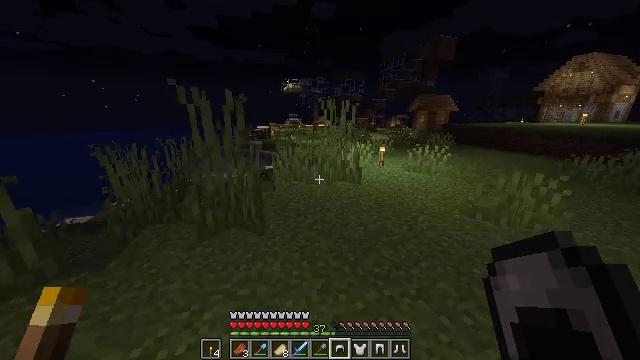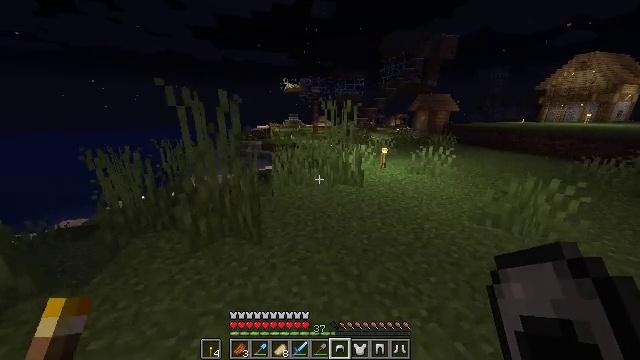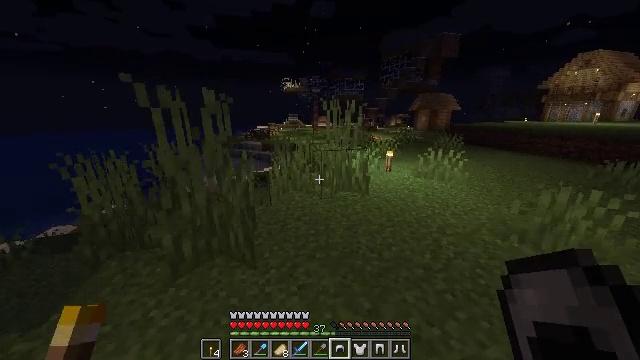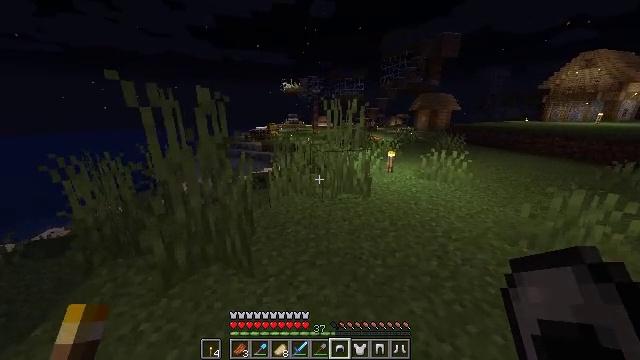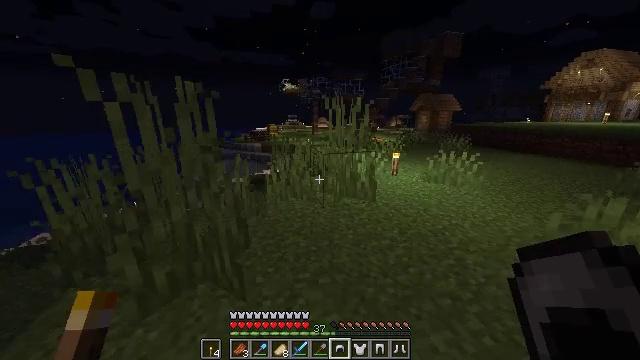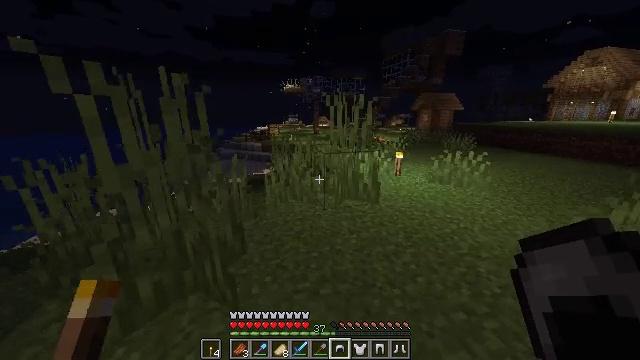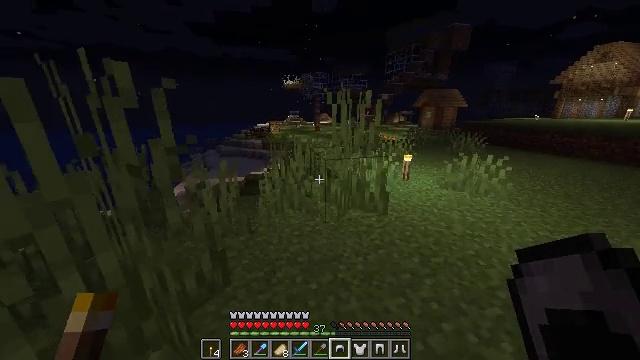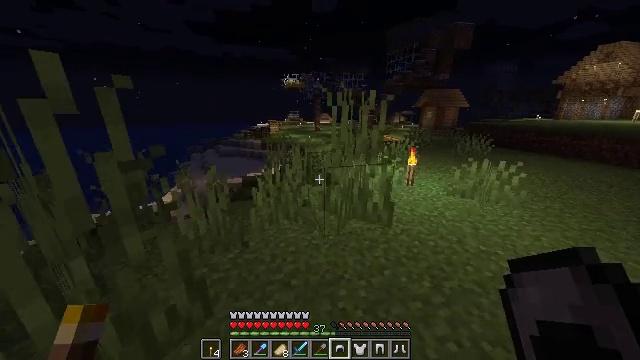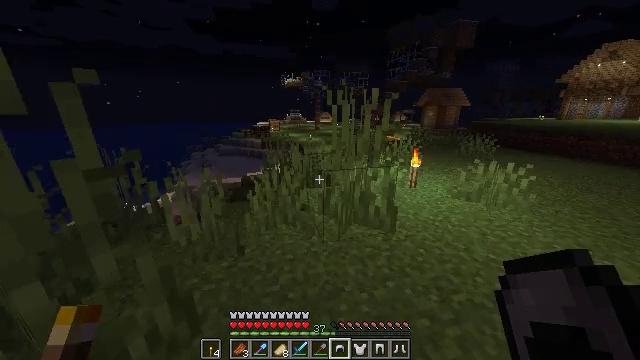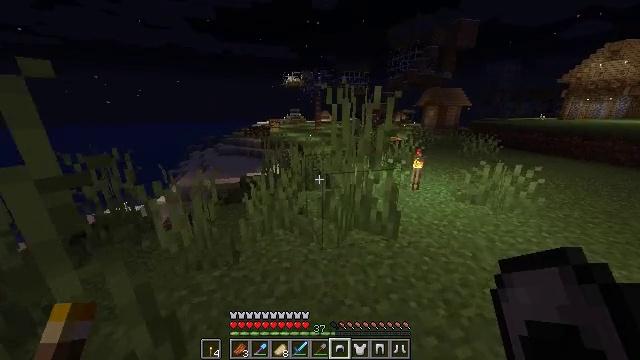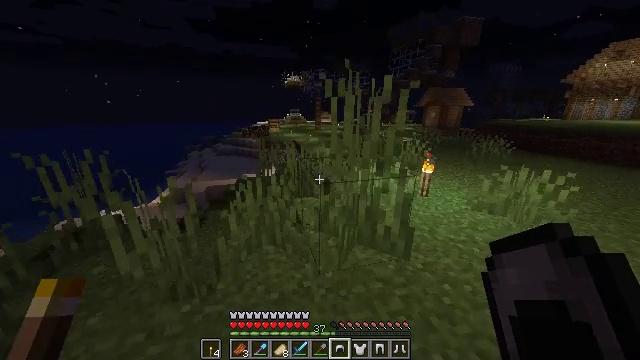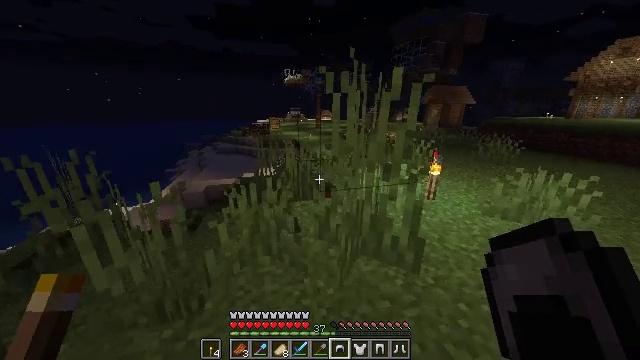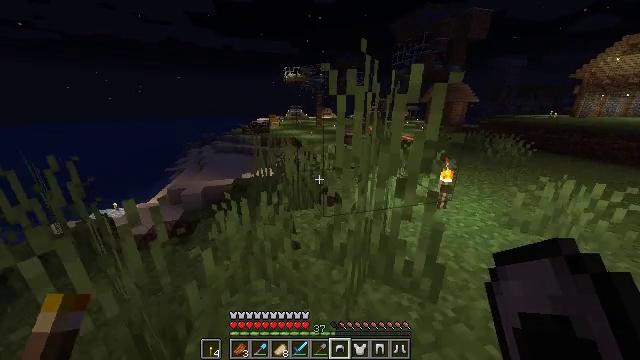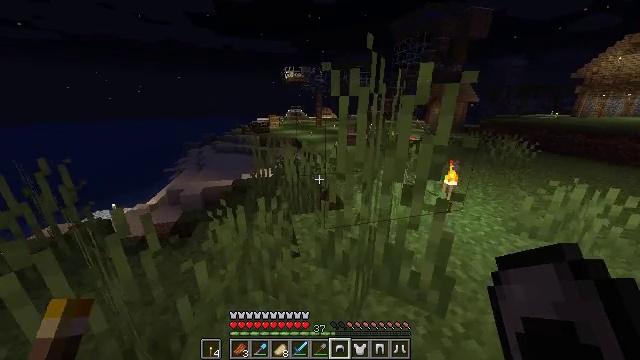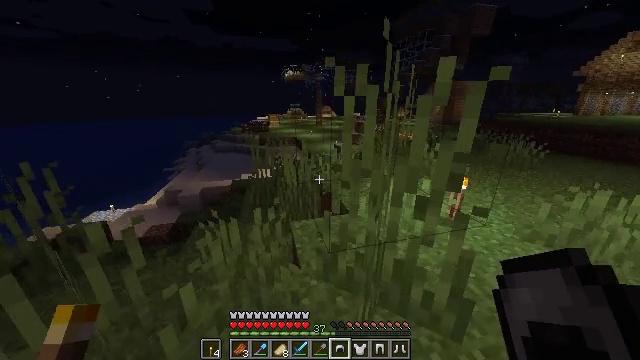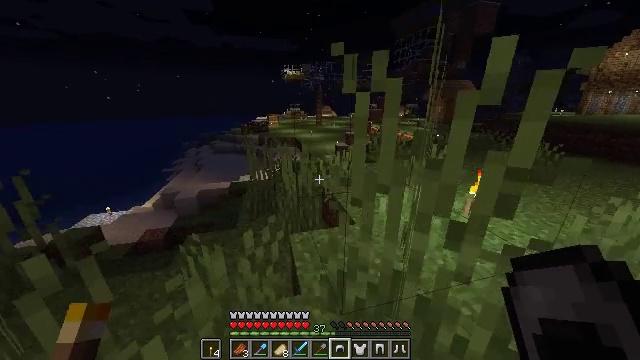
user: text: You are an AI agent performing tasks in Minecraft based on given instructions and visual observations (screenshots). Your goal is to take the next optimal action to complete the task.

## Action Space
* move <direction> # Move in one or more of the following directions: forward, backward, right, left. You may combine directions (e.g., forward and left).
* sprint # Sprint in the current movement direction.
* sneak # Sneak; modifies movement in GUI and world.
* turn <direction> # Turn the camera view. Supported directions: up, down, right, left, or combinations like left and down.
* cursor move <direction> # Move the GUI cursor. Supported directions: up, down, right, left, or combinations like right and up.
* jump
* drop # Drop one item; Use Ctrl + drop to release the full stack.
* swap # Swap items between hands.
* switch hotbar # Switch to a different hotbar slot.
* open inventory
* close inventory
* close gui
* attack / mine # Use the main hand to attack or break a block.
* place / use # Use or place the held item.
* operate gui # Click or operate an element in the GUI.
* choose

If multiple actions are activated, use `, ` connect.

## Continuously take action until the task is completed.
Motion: motion action
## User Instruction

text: Remove an iron helmet from the inventory.
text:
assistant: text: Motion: move forward, sprint
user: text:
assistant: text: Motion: move forward, sprint
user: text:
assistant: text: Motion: move forward, sprint
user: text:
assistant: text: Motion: move forward, sprint
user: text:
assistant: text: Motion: move forward
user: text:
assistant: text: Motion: move forward
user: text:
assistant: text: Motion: move forward
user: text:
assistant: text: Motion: move forward, sprint
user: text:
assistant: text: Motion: move forward, sprint
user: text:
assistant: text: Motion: move forward, sprint
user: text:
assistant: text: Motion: move forward, sprint
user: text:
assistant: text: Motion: move forward, sprint
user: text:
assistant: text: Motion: move forward
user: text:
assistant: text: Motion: move forward
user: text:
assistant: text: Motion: move forward
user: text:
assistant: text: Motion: move forward
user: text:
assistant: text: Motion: move forward
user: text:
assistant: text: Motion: move forward
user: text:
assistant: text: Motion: move forward, turn right
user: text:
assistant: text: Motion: move forward
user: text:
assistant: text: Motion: move forward and move right
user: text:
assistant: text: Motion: move forward and move right
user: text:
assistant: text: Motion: move forward and move right, turn right
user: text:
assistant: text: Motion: move forward and move right
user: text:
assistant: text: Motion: move right
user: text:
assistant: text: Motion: no_op
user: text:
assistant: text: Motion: no_op
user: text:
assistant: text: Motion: turn right
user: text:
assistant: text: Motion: turn right
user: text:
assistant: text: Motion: turn right